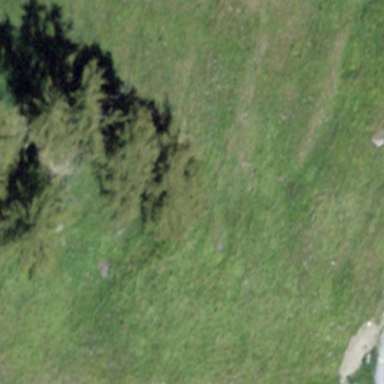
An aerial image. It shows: Forest area.